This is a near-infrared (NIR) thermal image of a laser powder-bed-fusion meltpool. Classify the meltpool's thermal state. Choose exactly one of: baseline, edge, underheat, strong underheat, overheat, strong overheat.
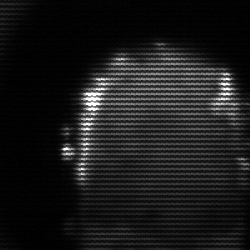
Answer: baseline